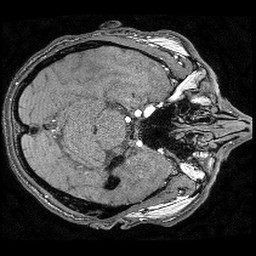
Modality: angio
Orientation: axial
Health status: ill
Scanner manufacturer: philips
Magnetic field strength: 3 T
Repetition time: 0.01819 s
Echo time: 0.003371 s